Interaction volume radius: 10 \u00c5
Interaction volume height: 25 \u00c5
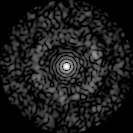
Disorder parameter: 0.8386